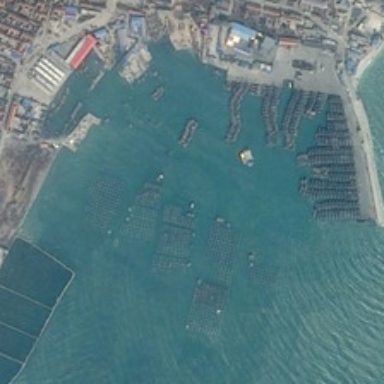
Many boats are in a port near many buildings .